Question: I am working on WPF application.
As per requirement, I want to print content in the below format

I am using flow document object for print functionality.
I am using Section, Paragraph etc.
How I implement this?
How can I apply multiple column in Flow Document?
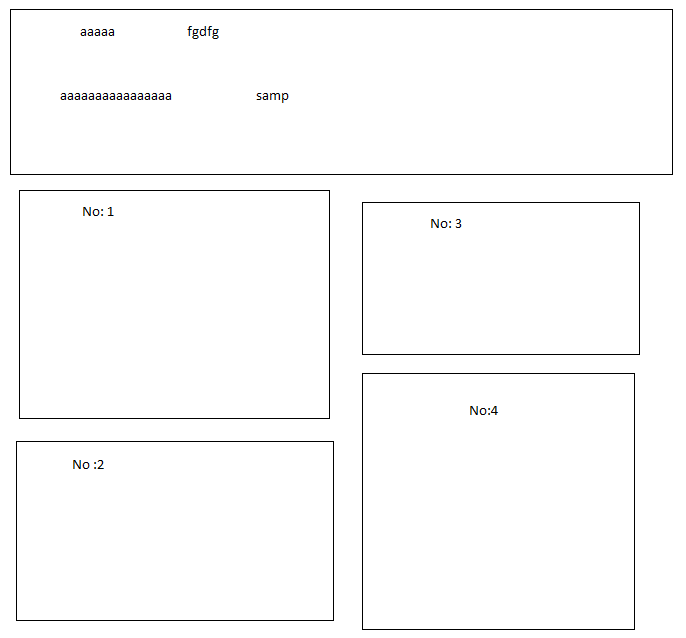
Answer: Asuming your drawing is not just badly drawn and you really want something like sections with different heights aligned, you can use a table (notice the number of rows and the rowspans):
'''
<FlowDocument>
<Table>
<Table.Columns>
<TableColumn/>
<TableColumn/>
</Table.Columns>
<TableRowGroup>
<TableRow Background="Aqua">
<TableCell ColumnSpan="2">
<Paragraph>Cell with text Cell with text Cell with text Cell with text Cell with text Cell with text Cell with text Cell with text</Paragraph>
</TableCell>
</TableRow>
<TableRow>
<TableCell Background="Bisque" RowSpan="2">
<Paragraph>Cell 1 with a lot of text Cell 1 with a lot of text Cell 1 with a lot of text Cell 1 with a lot of text Cell 1 with a lot of text</Paragraph>
</TableCell>
<TableCell Background="Bisque">
<Paragraph>Cell 2 with a lot of text with a lot of text with a lot of text with a lot of text with a lot of text</Paragraph>
</TableCell>
</TableRow>
<TableRow>
<TableCell Background="Bisque" RowSpan="2">
<Paragraph>Cell 2 with a lot of text with a lot of text with a lot of text with a lot of text with a lot of text</Paragraph>
</TableCell>
</TableRow>
<TableRow>
<TableCell Background="Bisque">
<Paragraph>Cell 1 with a lot of text with a lot of text with a lot of text with a lot of text with a lot of text</Paragraph>
</TableCell>
</TableRow>
</TableRowGroup>
</Table>
</FlowDocument>
'''
which outputs: